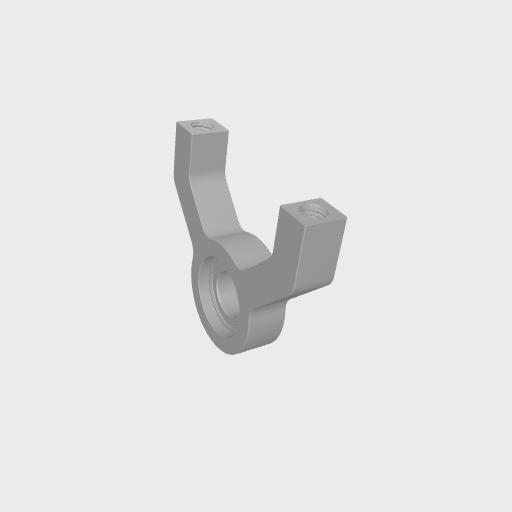
Part: Side1Post2PillowBlock8ID